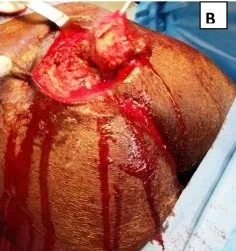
Intraoperative view of sacral pressure ulcer and excision of tissues. . B: excision of ulcer margins and soft tissue debridement.
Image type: medical_photograph (other_medical_photograph)